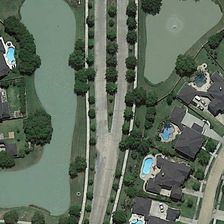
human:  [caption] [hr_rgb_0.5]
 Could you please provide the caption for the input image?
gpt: two irregular ponds are surrounded by green trees and some buildings .

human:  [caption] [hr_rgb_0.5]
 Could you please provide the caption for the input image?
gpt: two irregular ponds are surrounded by green trees and some buildings .

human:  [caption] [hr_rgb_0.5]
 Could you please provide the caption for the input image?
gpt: two irregular ponds are surrounded by green trees and some buildings .

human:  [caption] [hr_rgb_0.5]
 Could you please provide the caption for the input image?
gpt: two irregular ponds are surrounded by green trees and some buildings .

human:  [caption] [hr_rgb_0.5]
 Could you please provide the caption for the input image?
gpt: two irregular ponds are surrounded by green trees and some buildings .